Question: I added standalone Toolbar in my activity, it is showing up but it is not showing the color I defined for it. What is wrong with code I am using?
Below is the code I am using.
'activity_categories.xml'
'''
<LinearLayout xmlns:android="http://schemas.android.com/apk/res/android"
xmlns:tools="http://schemas.android.com/tools"
xmlns:ads="http://schemas.android.com/apk/res-auto"
android:layout_width="match_parent"
android:layout_height="match_parent"
android:gravity="center"
android:orientation="vertical"
android:weightSum="10"
android:background="#D32F2F"
tools:context="com.example.knowledgeup.LoginActivity" >
<android.support.v7.widget.Toolbar
android:id="@+id/toolbar"
android:layout_height="0dp"
android:layout_width="match_parent"
android:layout_weight="1"
android:elevation="4dp"
style="@style/ToolbarTheme" />
<LinearLayout
android:layout_width="match_parent"
android:layout_height="0dp"
android:orientation="vertical"
android:layout_weight="8" >
<ListView
android:id="@+id/list"
android:layout_width="match_parent"
android:layout_height="wrap_content" >
</ListView>
</LinearLayout>
</LinearLayout>
'''
this is how I add it to my activity in java file
'''
@Override
protected void onCreate(Bundle savedInstanceState) {
super.onCreate(savedInstanceState);
setContentView(R.layout.activity_categories);
mToolbar = (Toolbar)findViewById( R.id.toolbar );
mToolbar.setTitle(R.string.title_activity_categories);
}
'''
and this is my styles.xml
'''
<resources>
<!--
Base application theme, dependent on API level. This theme is replaced
by AppBaseTheme from res/values-vXX/styles.xml on newer devices.
-->
<style name="AppBaseTheme" parent="Theme.AppCompat.Light">
<!--
Theme customizations available in newer API levels can go in
res/values-vXX/styles.xml, while customizations related to
backward-compatibility can go here.
-->
</style>
<!-- Application theme. -->
<style name="AppTheme" parent="Theme.AppCompat.NoActionBar">
<item name="android:windowNoTitle">true</item>
<item name="windowActionBar">false</item>
</style>
<style name="ToolbarTheme" parent="Theme.AppCompat">
<item name="colorPrimary">@color/material_blue_grey_900</item>
<item name="colorPrimaryDark">@color/color_toolbar</item>
</style>
</resources>
'''
this is how its showing

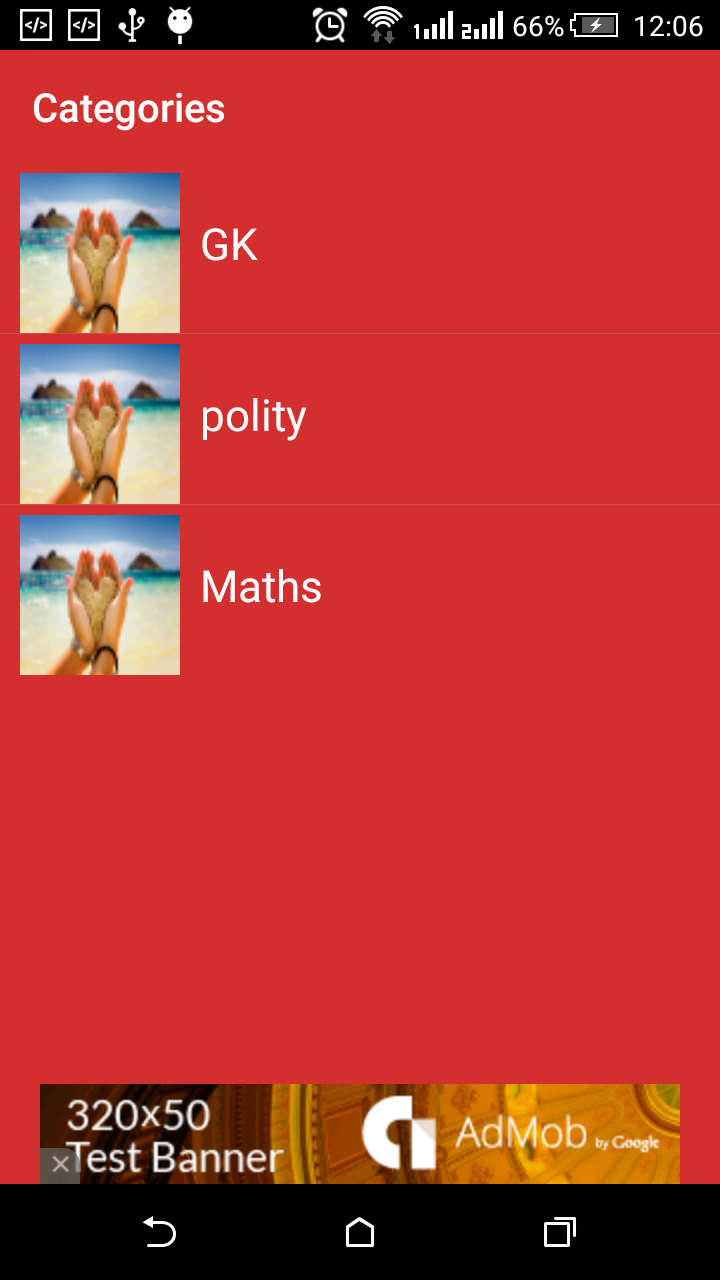
Answer: Try this
'''
<android.support.v7.widget.Toolbar
android:id="@+id/toolbar"
android:layout_height="0dp"
android:layout_width="match_parent"
android:layout_weight="1"
android:elevation="4dp"
android:background = "@color/color_toolbar"
style="@style/ToolbarTheme" />
'''
in your 'activity_categories.xml'
Or in your 'styles.xml'
'''
<style name="ToolbarTheme" parent="Theme.AppCompat">
<item name="colorPrimary">@color/material_blue_grey_900</item>
<item name="colorPrimaryDark">@color/color_toolbar</item>
<item name="android:background">@color/color_toolbar</item>
</style>
'''